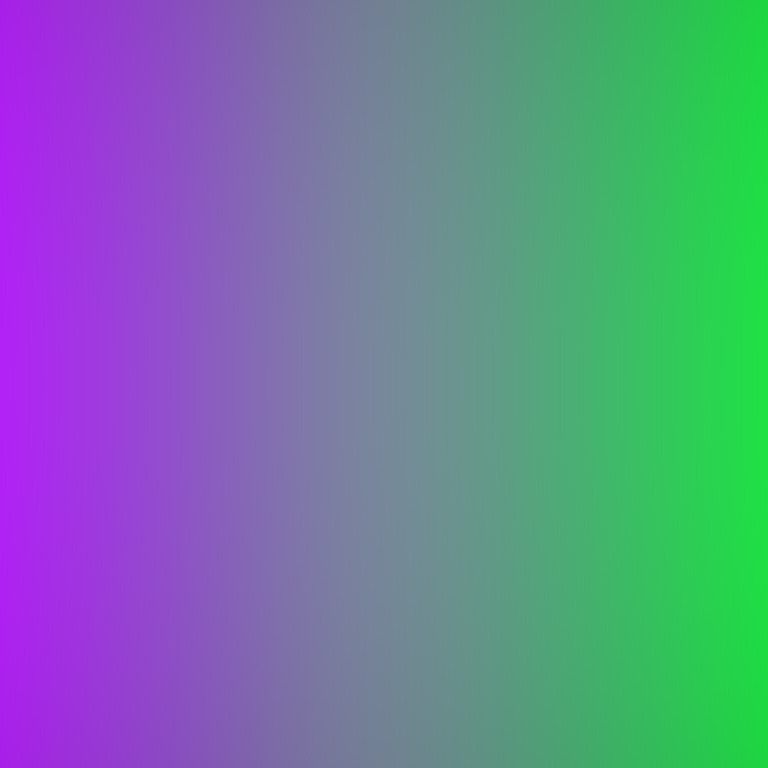
Abstract light effect, smooth gradient from violet to green, calm atmosphere, soft blend, no room, no furniture, no objects.